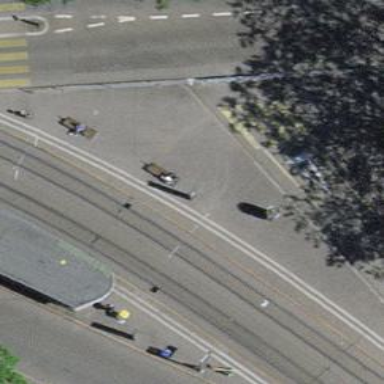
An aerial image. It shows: Platform for public transport with shelter. This railway platform is for trams.